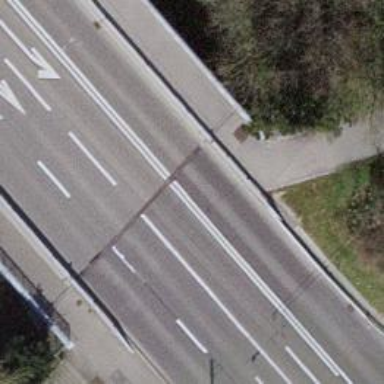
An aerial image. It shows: Guard rail as barrier.